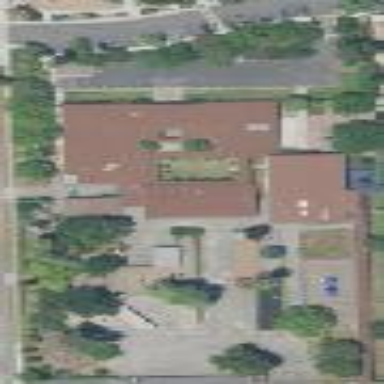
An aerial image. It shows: School.